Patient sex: M
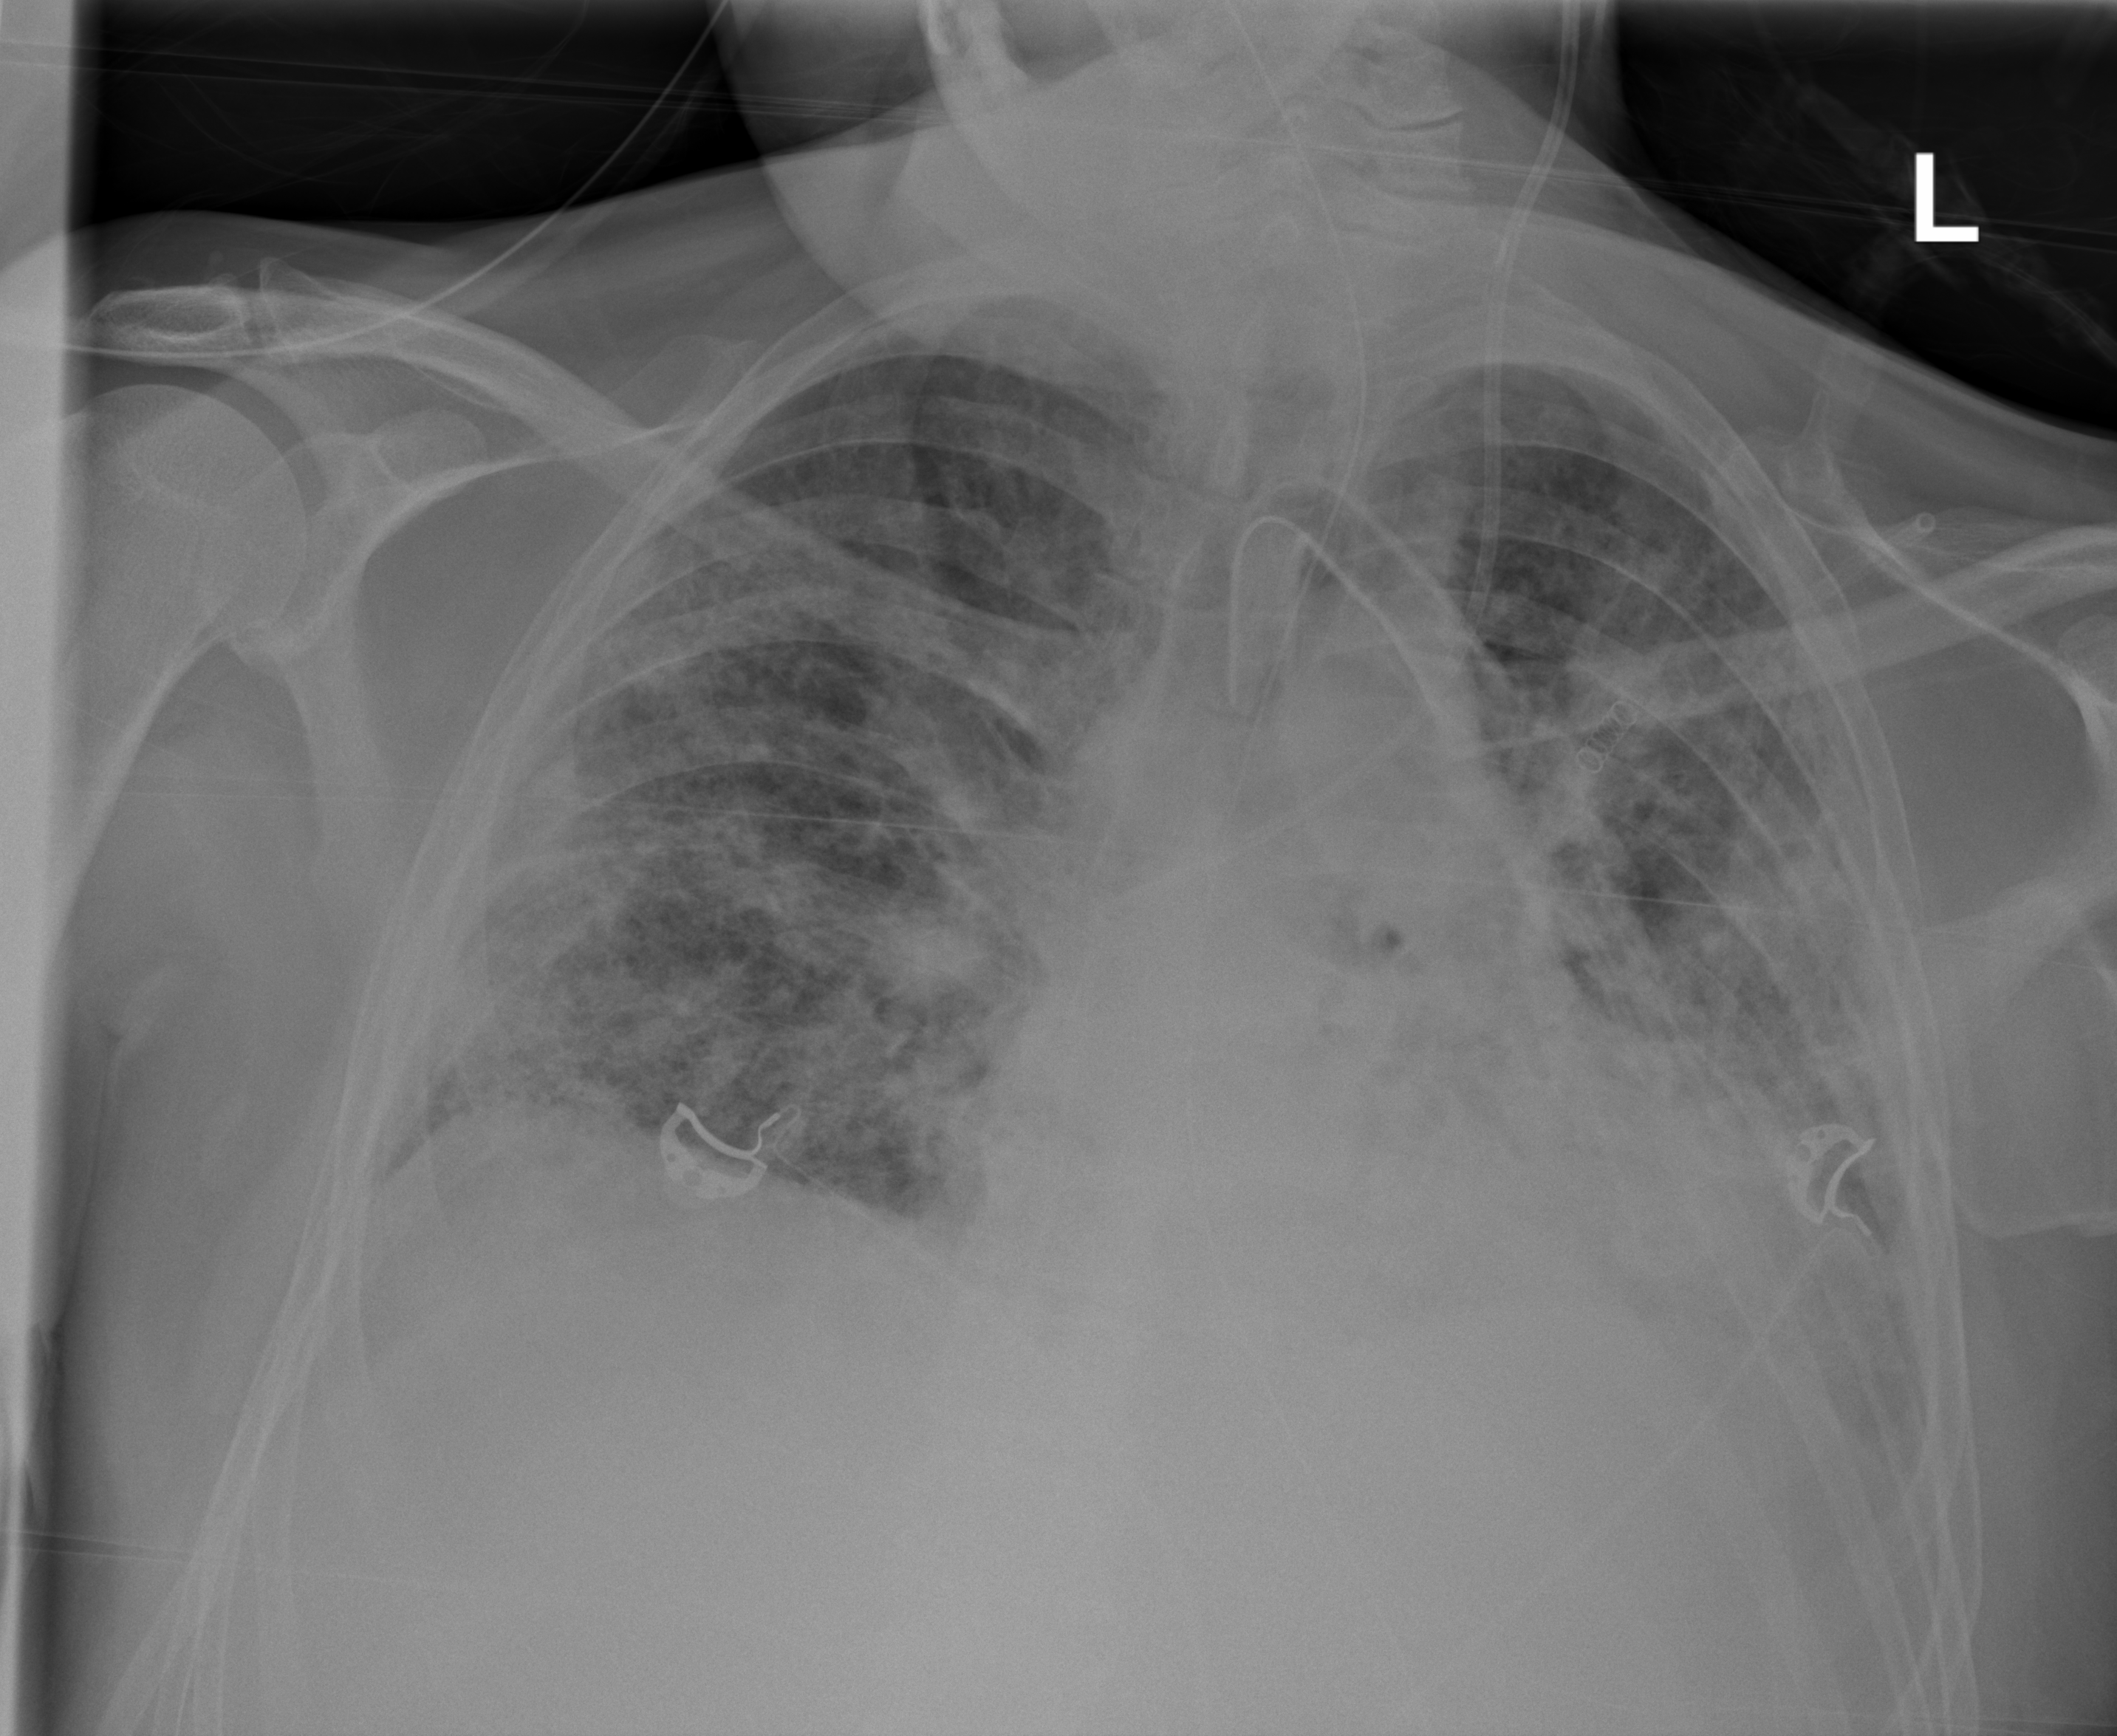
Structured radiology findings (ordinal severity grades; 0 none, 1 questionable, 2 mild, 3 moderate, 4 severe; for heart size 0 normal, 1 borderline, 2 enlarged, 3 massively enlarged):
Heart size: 1
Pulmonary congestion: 1
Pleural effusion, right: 0
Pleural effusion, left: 0
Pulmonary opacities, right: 3
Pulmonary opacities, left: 3
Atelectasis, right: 2
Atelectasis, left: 2